Question: I was originally going to use a ribbon for this function, but ribbon was giving me an "Aesthetics can not vary within a ribbon" error. I tried a geom_smooth, geom_ribbon, and geom_line, and none of them worked for what I needed. The picture posted below is what I need, except that I would like those square joints between where the line changes colors to be either vertical and flush or round.
I looked at these posts already:
<URL>
<URL>
I've also tried using groups in a couple different ways. I should mention that I'm extremely new to ggplot2 and R in general, so any help or possible avenues would be appreciated. I've been using these resources, which you might find useful for this problem or for your own:
<URL>
<URL>
<URL>
<URL>
Code:
'''
library(ggplot2)
pdf("ggplot_learning.pdf")
data <- data.frame(
xvals = c(0:5),
yvals = c(4, 5, 4.5, 5.5, 5, 6),
lower = c(3.9, 4.9, 4.4, 5.4, 4.9, 5.9),
upper = c(4.1, 5.1, 4.6, 5.6, 5.1, 6.1)
)
plot <- ggplot(data, aes(xvals, yvals, ymax = 8, xmax = 8)) +
geom_line(aes(color = yvals, alpha = .3), lwd = 10) +
geom_line(aes(color = yvals)) +
theme(legend.position = "none")
print(plot)
'''
What I have so far:

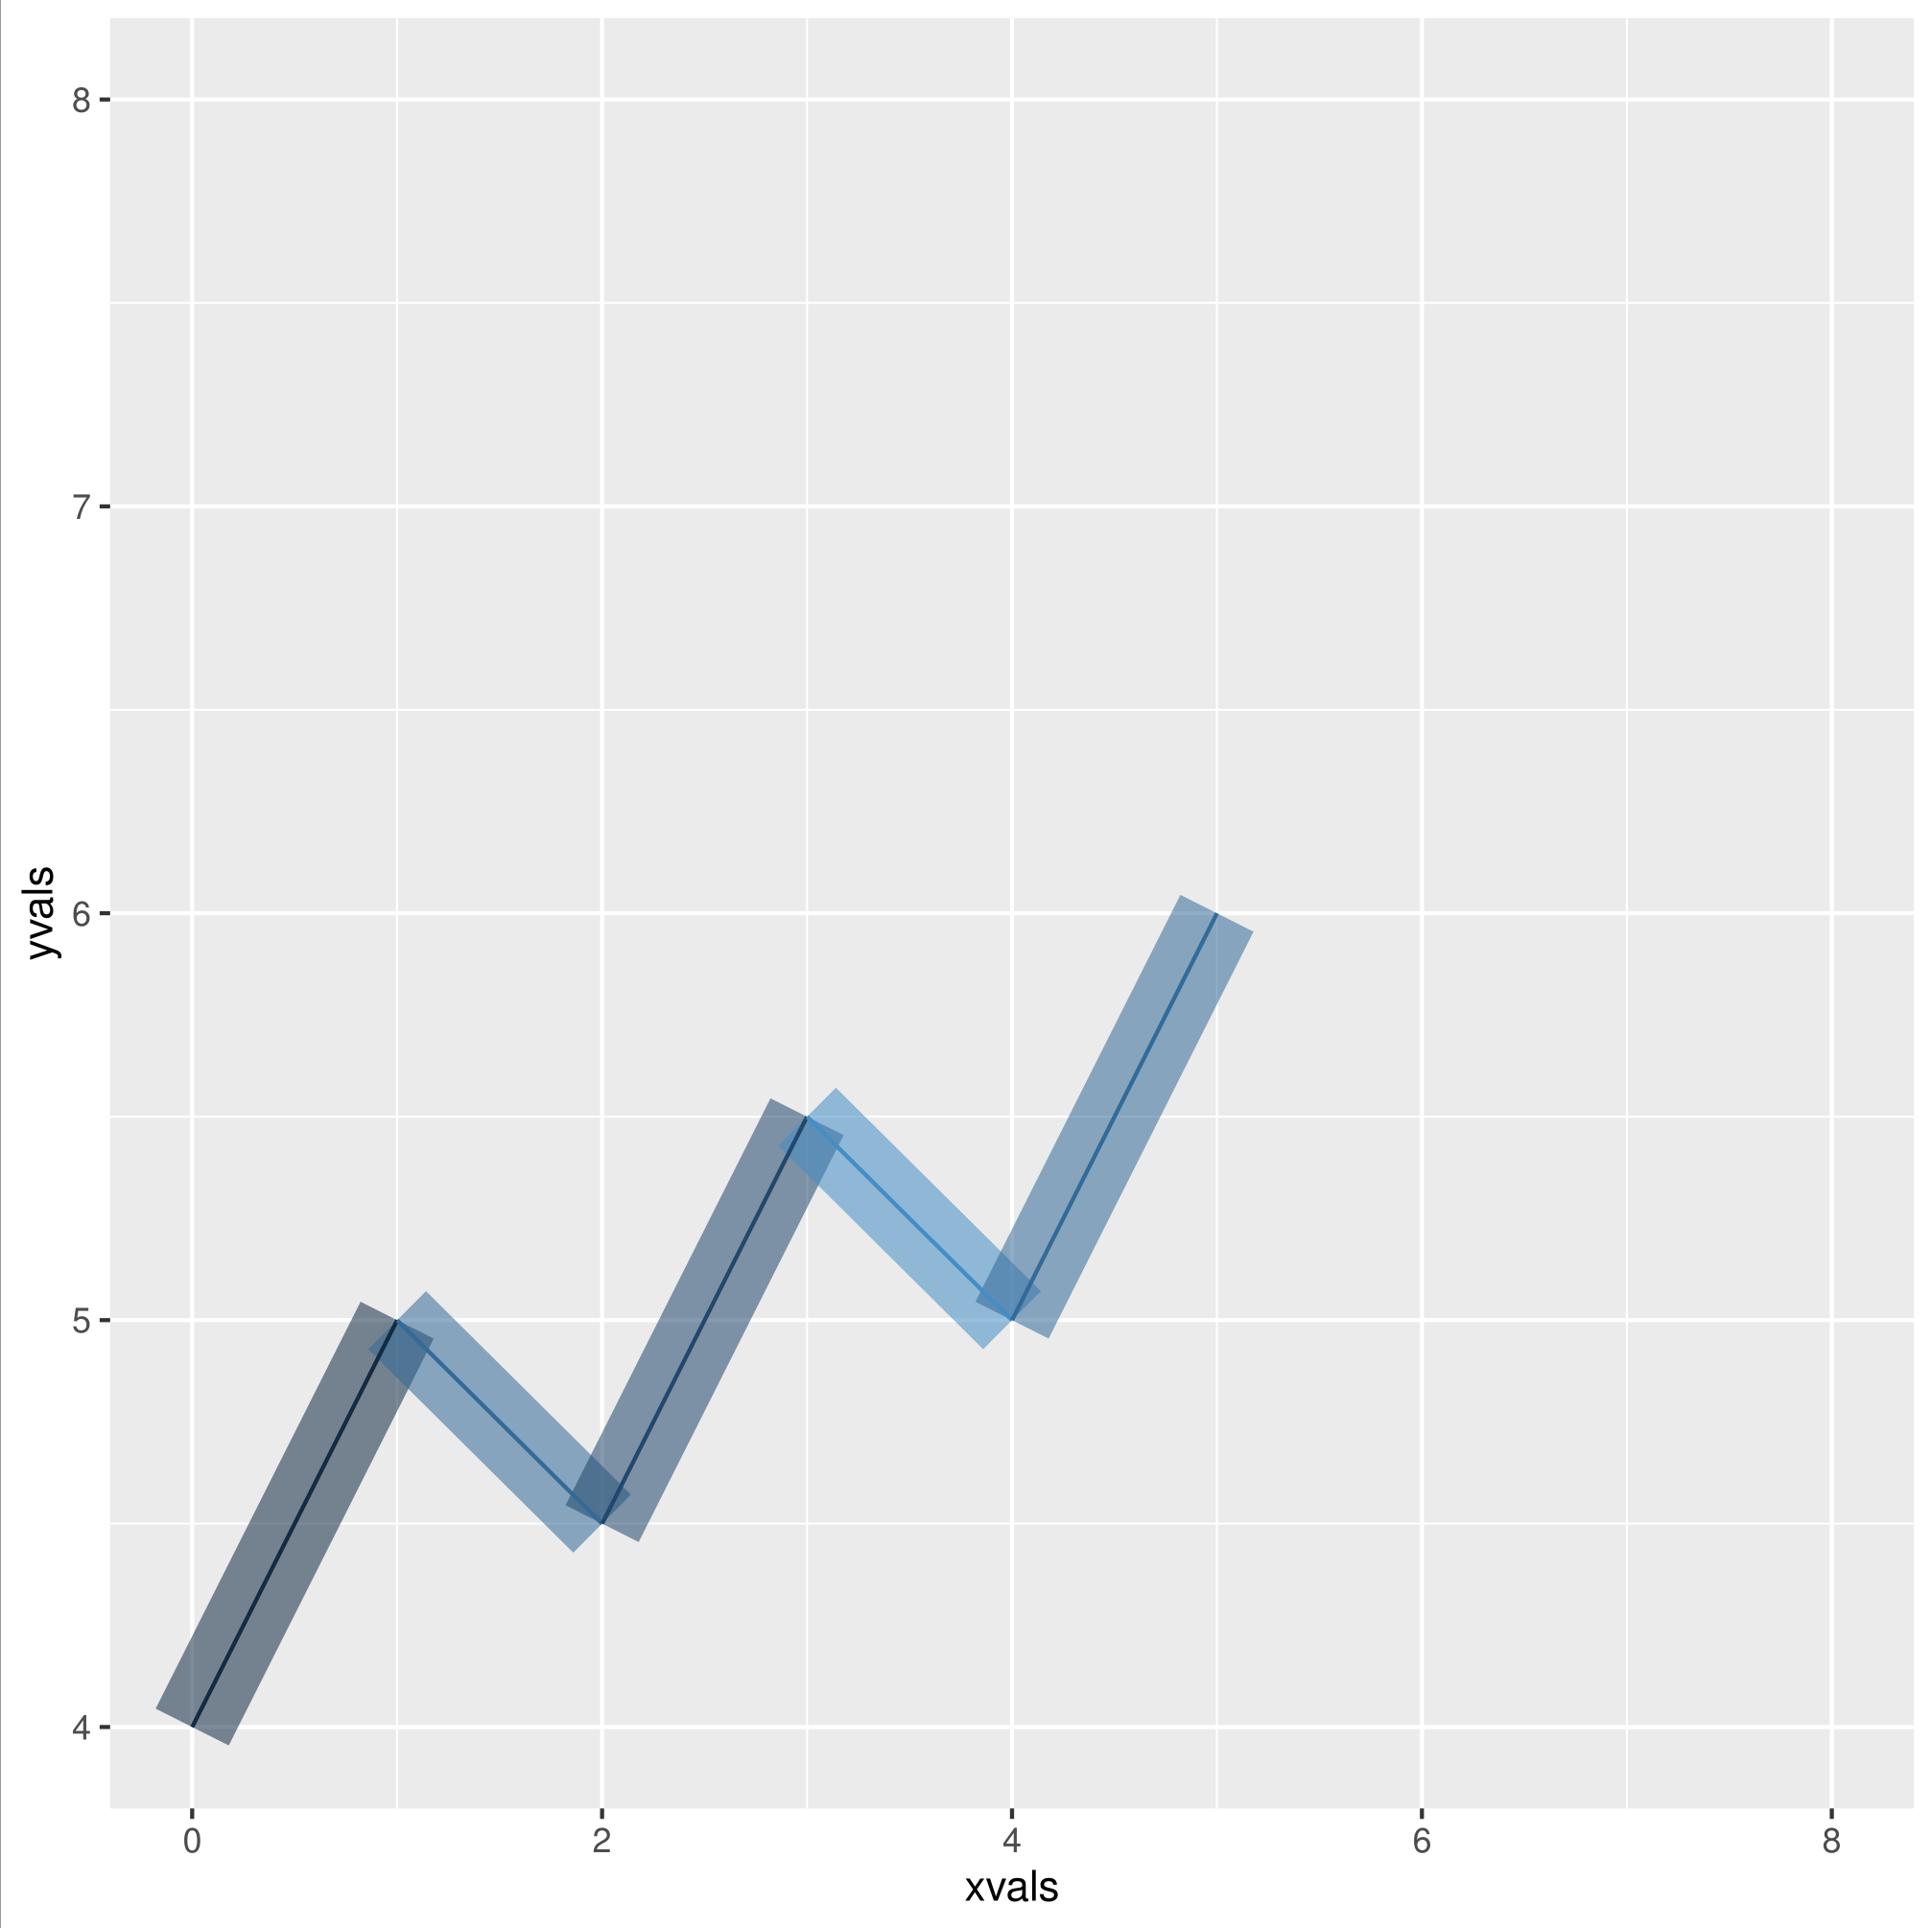
Answer: I'm not sure but maybe this:
'''
data2 <- rbind(data, data[-1,])
data2 <- data2[order(data2$xvals),]
data2$n <- factor(head(rep(1:6, each=2),-1))
ggplot(data2, aes(xvals, yvals,color=n, fill=n, group=n)) +
geom_line() +
geom_ribbon(aes(ymin=lower, ymax=upper), alpha = 0.5)
'''
<URL>
Since you need groups for the 'geom_ribbon' function, you need to specify each section. Thus, from 0 to 1, from 1 to 2 ...
Therfore, I 'rbind' the data twice, sort according to 'x' and add a grouping factor 'n'.